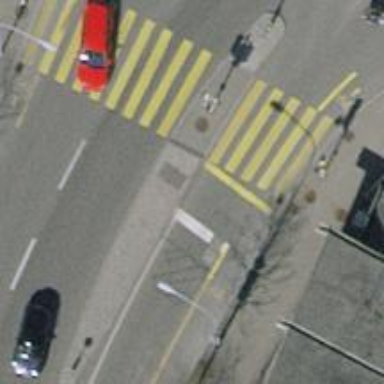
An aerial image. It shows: Primary highway with asphalt surface. There is separate sidewalk on the left side and designated cycle lane.